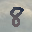
Label: 8